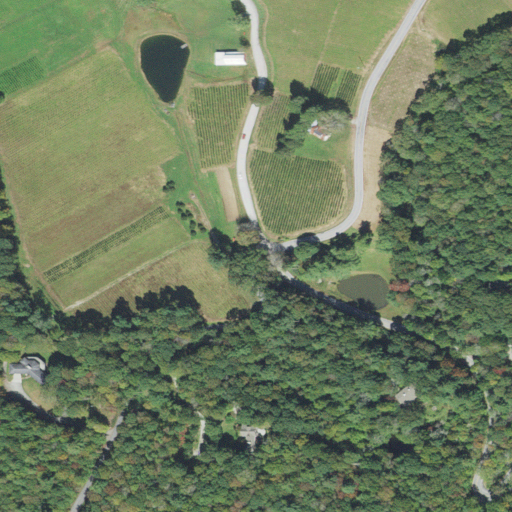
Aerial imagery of gap in North Carolina named Zacharys Gap containing deciduous forest, mixed forest, open development, shrub, low intensity development, pasture, and medium intensity development